Question: Whole day I have tried to find a answer on the question:
.
I am using Morphia (a type-safe java library for Mongo DB). After a couple hours of digging in source code and googling I have found a <URL> package. Based on this class I have implemented the following solution. See below:
'''
@Entity
public class City {
@Id
private Long id;
}
'''
'''
@Entity
public class Hotel {
@Id
private Long id;
}
'''
'''
public class CityLongIdEntity extends LongIdEntity {
public CityLongIdEntity(Datastore ds) {
super(ds);
}
}
'''
'''
public class HotelLongIdEntity extends LongIdEntity {
public HotelLongIdEntity(Datastore ds) {
super(ds);
}
}
'''
'''
public class CityDAO extends BasicDAO<City, Long> {
public CityDAO(Datastore ds) {
super(ds);
}
@Override
public Key<City> save(City c) {
if (c.getId() == null) {
CityLongIdEntity ent = new CityLongIdEntity(getDs());
getDs().save(ent);
c.setId(ent.getMyLongId());
}
return getDs().save(c);
}
}
'''
'''
public class HotelDAO extends BasicDAO<Hotel, Long> {
public HotelDAO(Datastore ds) {
super(ds);
}
@Override
public Key<Hotel> save(Hotel h) {
if (h.getId() == null) {
HotelLongIdEntity ent = new HotelLongIdEntity(getDs());
getDs().save(ent);
h.setId(ent.getMyLongId());
}
return getDs().save(h);
}
}
'''
Or you can see all this code on the <URL>
The UML diagram is also available:
All this code works as expected and I am happy, but I have a couple questions:
- 'City''CityLongIdEntity''City''Address''Hotel''User''Room''Order'- 'Entity''EntityNameLongIdEntity''EntityNameLongIdEntity''Entity''EntityDAO'- 'EntityDAO''BasicDAO''save()''save()''DAO'
please provide your opinion.
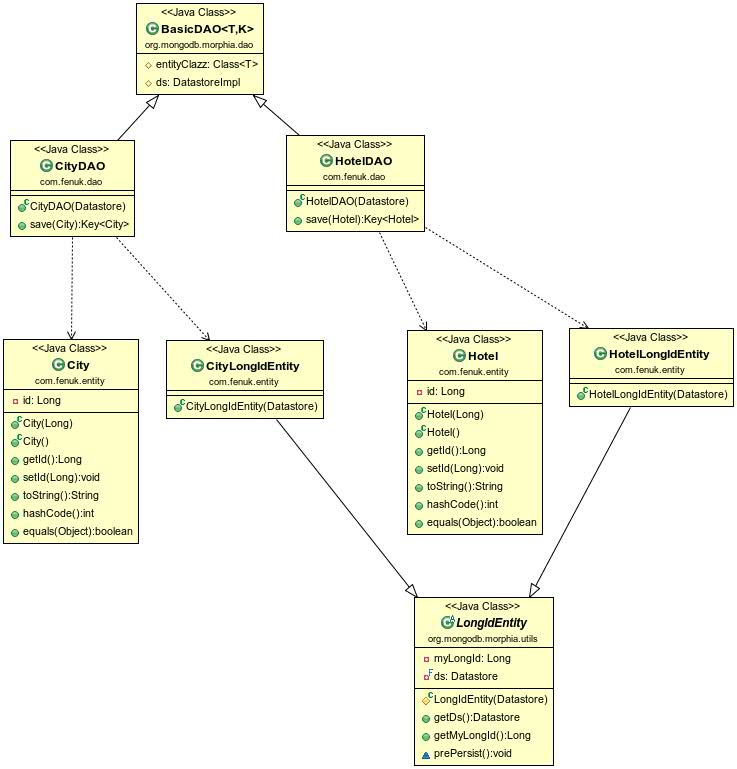
Answer: We require numeric IDs on some entities, but our implementation is a little different:
1. We use a regular ObjectId on all entities. Where required, we add a numeric ID.
2. There is a dedicated AutoIncrementEntity, which keeps a counter for different keys -- that would be your class name.
3. We don't use DAOs but a generic save method, where we check if we have an instance of a class with a numeric ID. If that ID hasn't been set, we fetch one and update the AutoIncrementEntity. The relevant method isn't used at the moment -- let me know if it's totally unclear and I'll finish that code.
Two more things from my implementation, which might be a little confusing:
- - 'employee-A''company-B'